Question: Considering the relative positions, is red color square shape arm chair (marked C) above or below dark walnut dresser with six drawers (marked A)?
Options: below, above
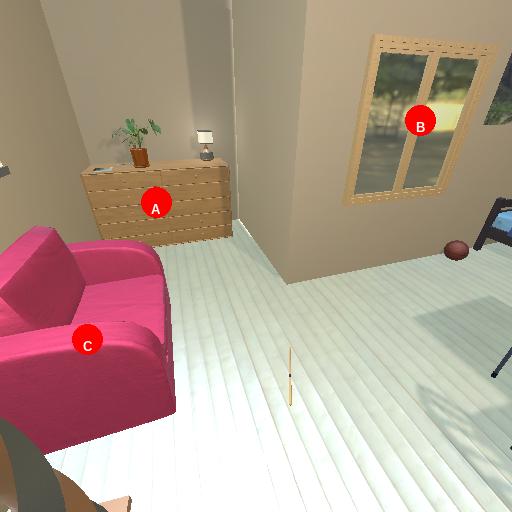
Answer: below